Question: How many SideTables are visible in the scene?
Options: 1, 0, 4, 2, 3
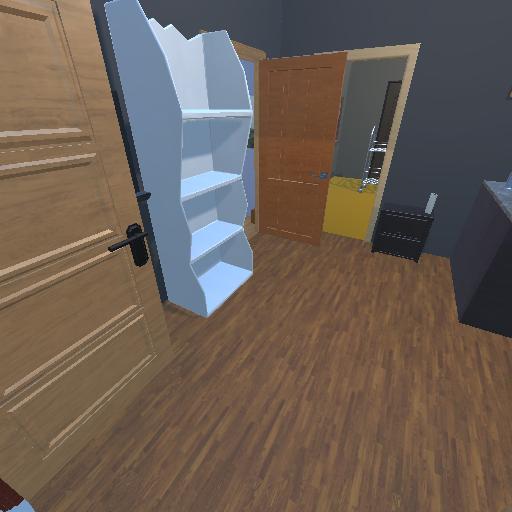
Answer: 1